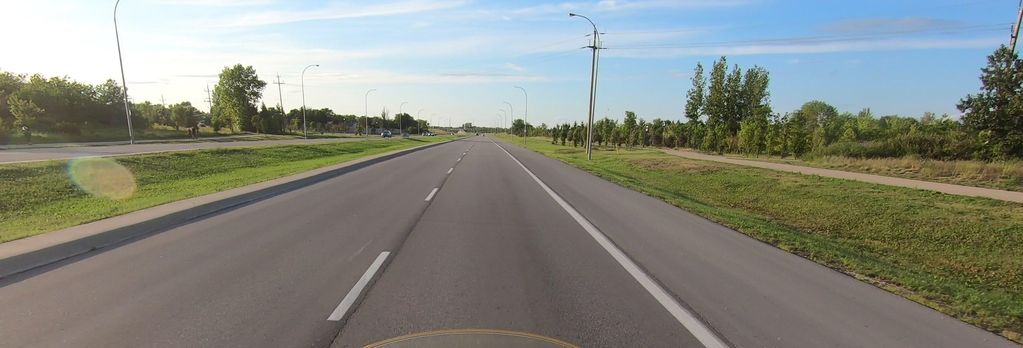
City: winnipeg